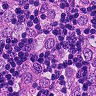
Metastatic tissue present: yes